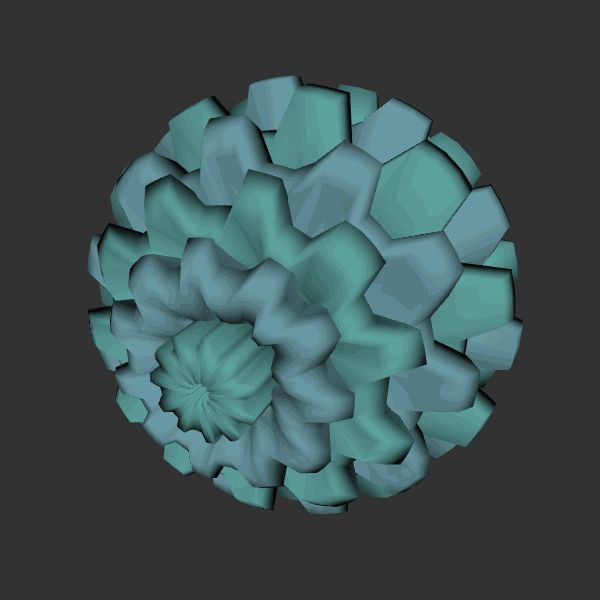
Background: dark